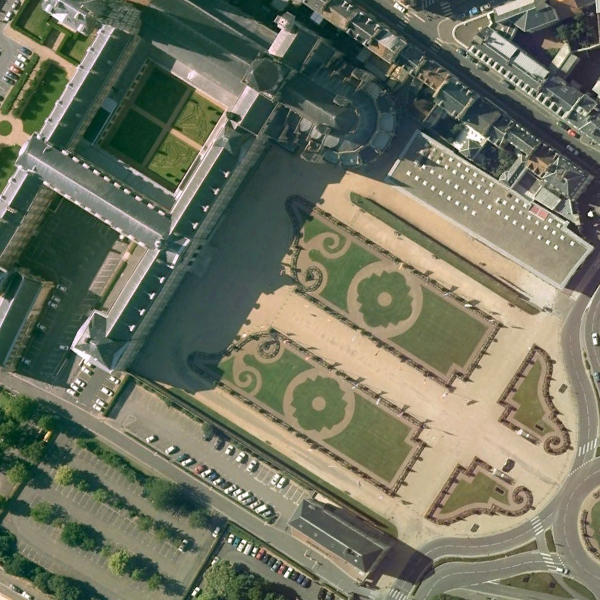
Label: Square